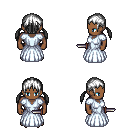
a pixel art fantasy rpg character, male body template, human, dark skin, underdress, metal pants, white twin-tailed hairstyle, gold boots, dagger, four views (front, back, left, right), 2x2 character sprite sheet, small pixel art, hard edges, no anti-aliasing